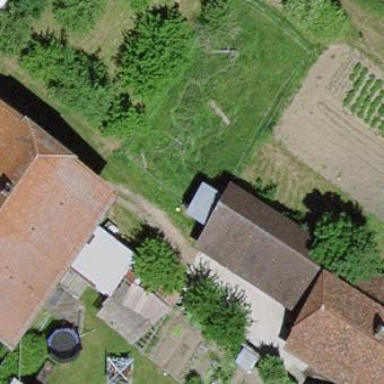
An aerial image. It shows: Rural barn.